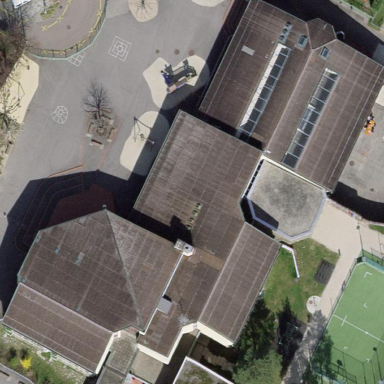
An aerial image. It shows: School building.